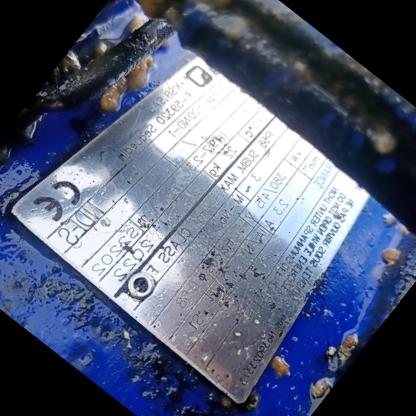
Klasa: tabliczka-znamionowa